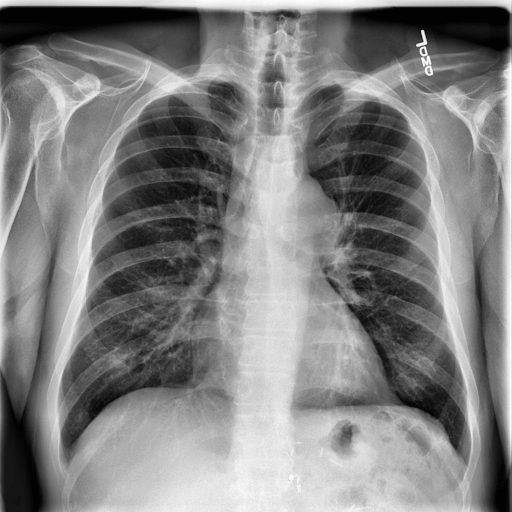
Finding: NORMAL